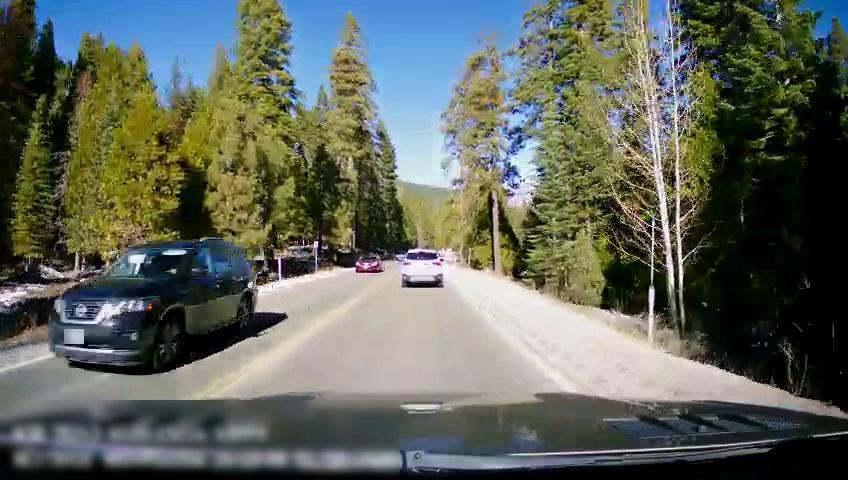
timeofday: Day
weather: Sunny
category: Drivable Space
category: Vehicles | SUV
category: Vehicles | Car
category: Vehicles | SUV
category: Lanes | Opposite Lane
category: Lanes | Current Lane